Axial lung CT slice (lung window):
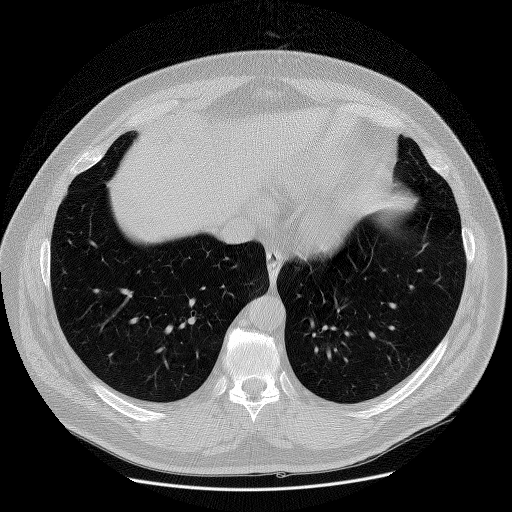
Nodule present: no